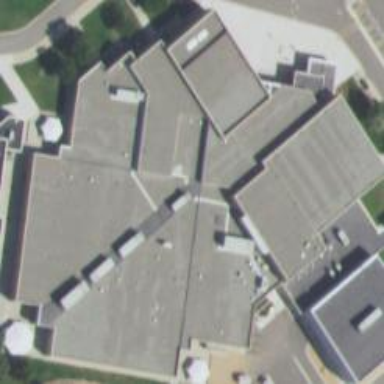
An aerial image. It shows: School building.